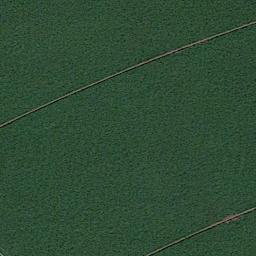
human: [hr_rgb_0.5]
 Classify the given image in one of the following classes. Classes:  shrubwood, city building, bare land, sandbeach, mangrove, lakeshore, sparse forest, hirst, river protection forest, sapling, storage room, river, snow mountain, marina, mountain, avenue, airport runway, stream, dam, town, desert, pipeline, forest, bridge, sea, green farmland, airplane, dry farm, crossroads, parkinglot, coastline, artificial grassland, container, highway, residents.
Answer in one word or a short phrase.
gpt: artificial grassland